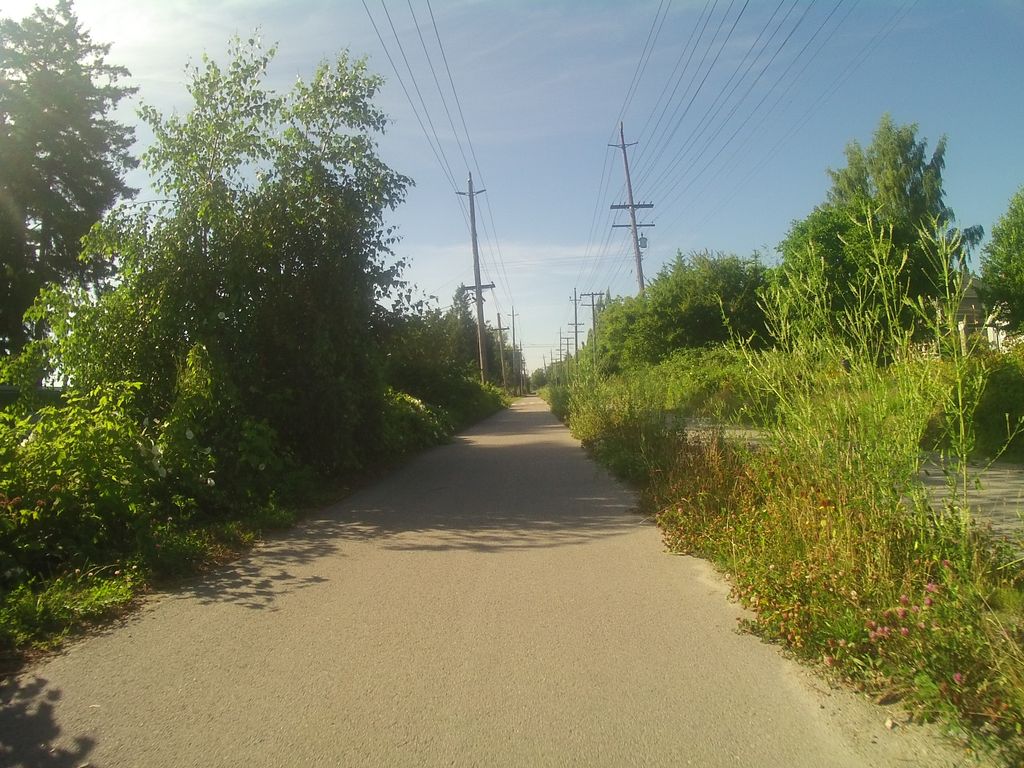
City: vancouver